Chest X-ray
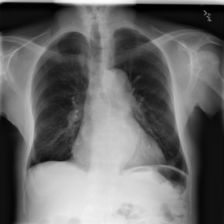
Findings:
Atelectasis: negative
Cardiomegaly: negative
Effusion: negative
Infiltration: negative
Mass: negative
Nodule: negative
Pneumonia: negative
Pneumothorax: negative
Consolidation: negative
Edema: negative
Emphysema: negative
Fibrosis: negative
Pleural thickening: negative
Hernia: negative